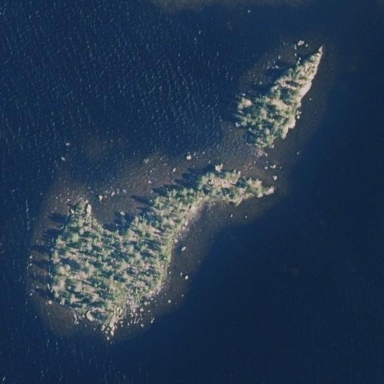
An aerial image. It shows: Islet.